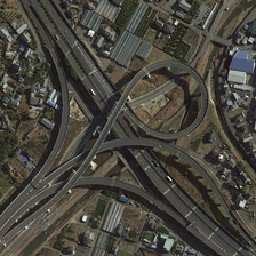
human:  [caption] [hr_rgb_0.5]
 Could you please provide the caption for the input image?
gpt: The viaduct is surrounded by dense houses.

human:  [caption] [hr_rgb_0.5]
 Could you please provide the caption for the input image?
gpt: The houses were planted with tall trees.

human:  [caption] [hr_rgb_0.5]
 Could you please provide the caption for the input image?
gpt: These houses are planted with tall trees.

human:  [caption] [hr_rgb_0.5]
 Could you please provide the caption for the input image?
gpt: There is a thick house around the overpass.

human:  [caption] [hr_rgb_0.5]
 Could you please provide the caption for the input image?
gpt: The overpass is surrounded by dense houses.